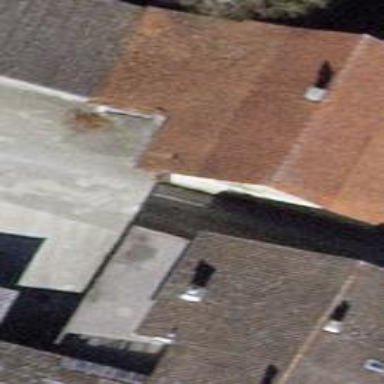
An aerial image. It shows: Gabled roof house.